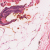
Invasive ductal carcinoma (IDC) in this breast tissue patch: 0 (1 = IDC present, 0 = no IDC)